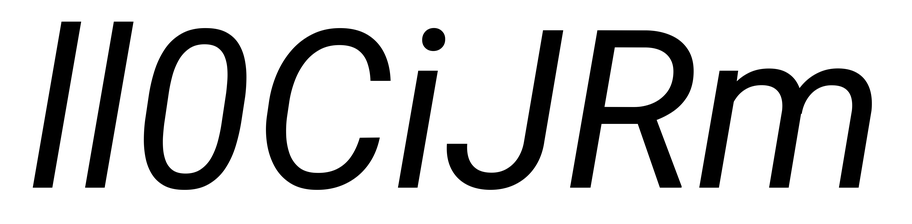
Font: Roboto-Italic_Italic